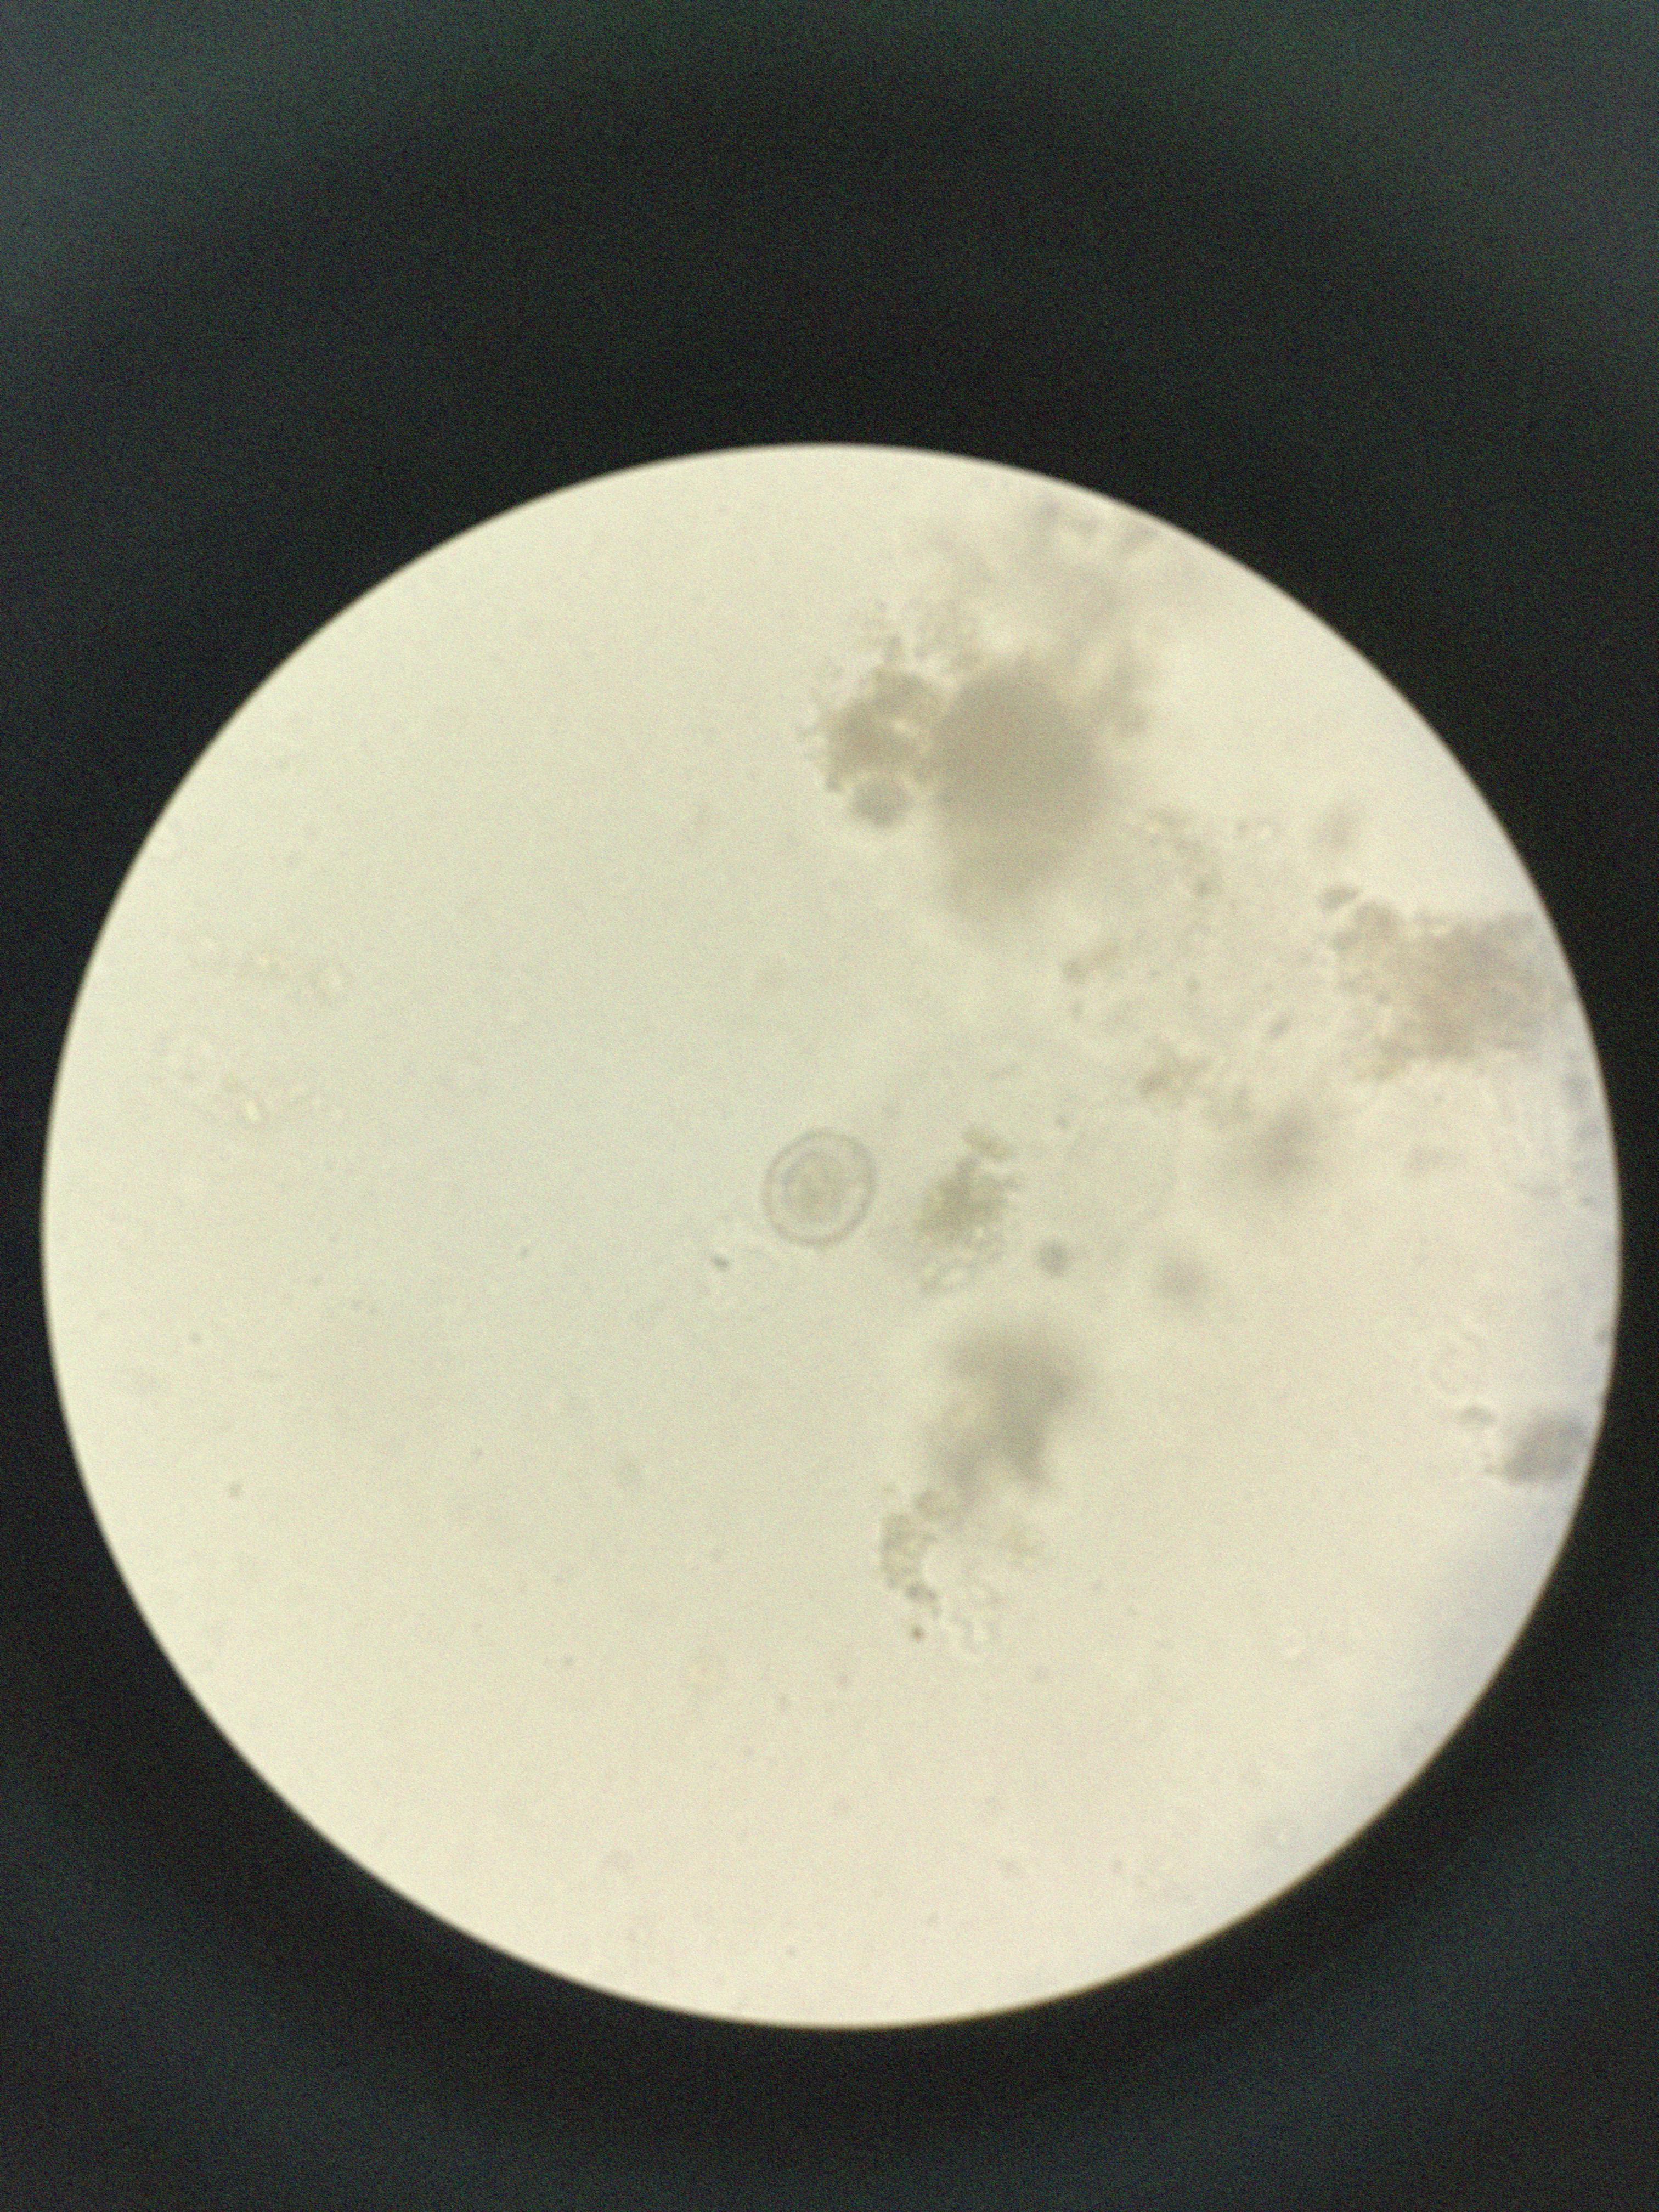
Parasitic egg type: Hymenolepis nana